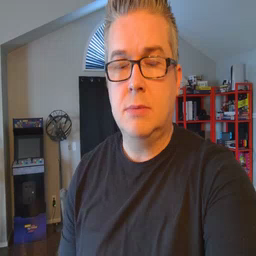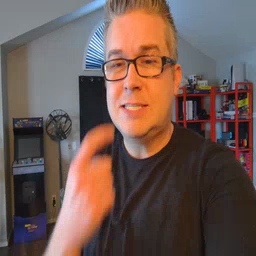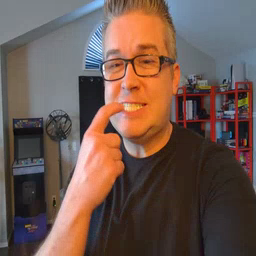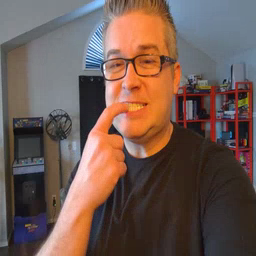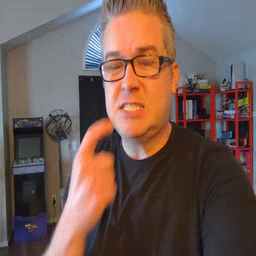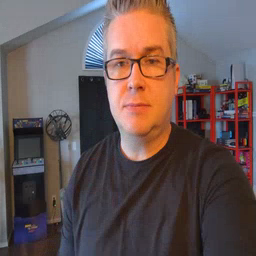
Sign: glasswindow